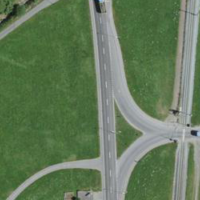
EUNIS habitat code: 26
Species observed at this site:
Nucifraga caryocatactes
Tussilago farfara